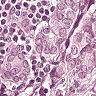
Metastatic tissue present: yes